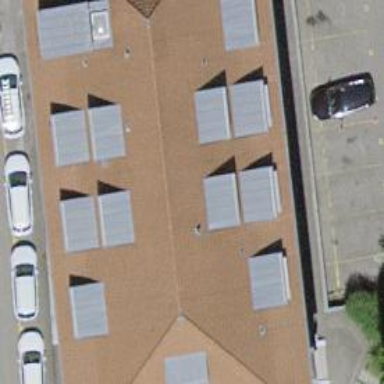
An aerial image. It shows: Building with hipped roof.